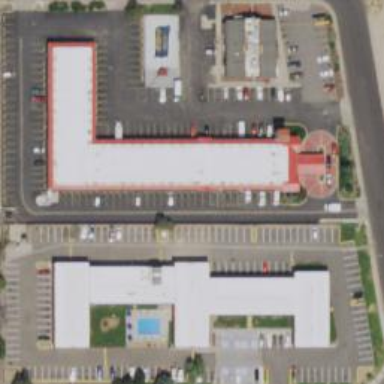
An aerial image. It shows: Retail area.